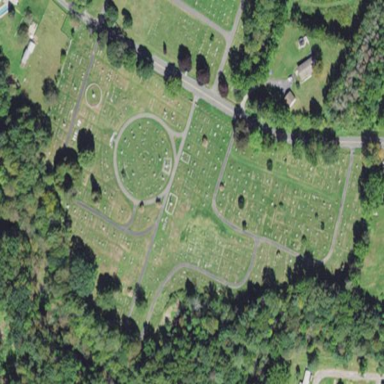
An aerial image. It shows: Cemetery with historic significance.